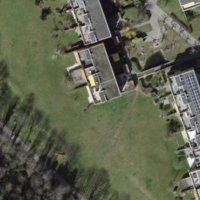
EUNIS habitat code: 55
Species observed at this site:
Allium ursinum
Veronica filiformis